Question: How can i sync 2 mysql databases (offline local database with master online database) ?
problem is database is relational,and id as always is auto incremenate, so if i just sync using insert it will mess with my referals.
> this for a clinic management app i made, problem is currently its on
server but sometimes internet connection goes down/slow on my users
clinic, so i need to let him work on offline mode (store every thing
to local db) and manually sync (bi-directional) with remote database
at end of day.
so basically each clinic should have its own local db and let them all sync to central db
example of tables.
db.Cental.users
'''
|id|user|clinic |
|01|demo|day care|
|02|nurs|er |
|03|demX|day care|
'''
db.day care.users
'''
|id|user|clinic |
|01|demo|day care|
|02|demX|day care|
'''
(note id doesnt necessarily match between central and local db, yet structure of db on both is identical)
example:

database info:
1. each user have many visits,plugins.
2. each visit contain 1user as patient_id, and 1user as doctor_id
3. each plugin have one user, many inputs
4. plugin_inputs have one plugin
i have 2 databases 1 on the server and other hosted locally -for offline mode-
what i want is to be able to sync locally db with online one, but since i have more than 1 user, more than one local db so each one will have nearly same id's while online db should contain all of them combined.
so how can i sync them together ?
i user php/mysql(online)/sqlite(local)
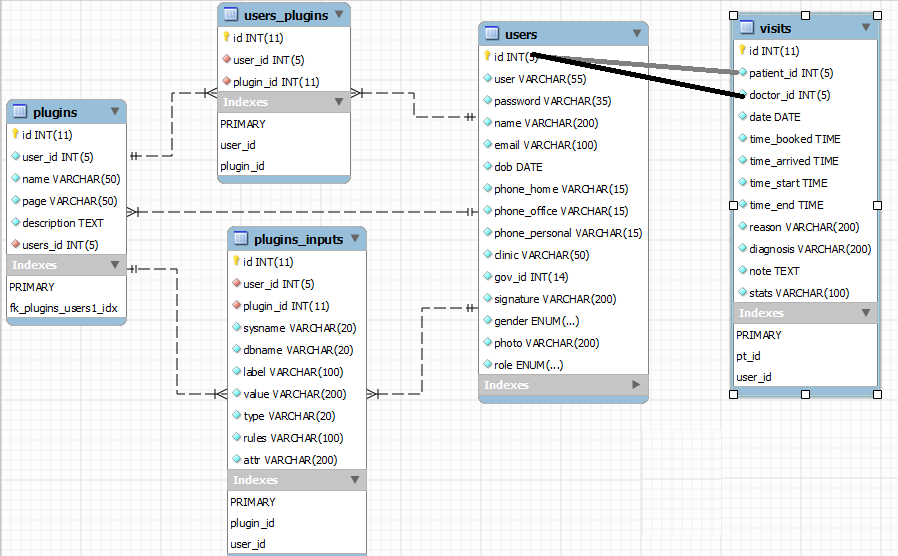
Answer: There are a couple of things you can do.
Firstly, you could consider a composite primary key for the user table - for instance, you could include "Clinic" in the primary key. That way, you know that even if the auto increment values overlap, you can always uniquely identify the user.
The "visit" table then needs to include patient_clinic and doctor_clinic in the foreign keys.
Alternatively - and far dirtier - you can simply set the auto increment fields for each clinic to start at different numbers: 'ALTER TABLE user AUTO_INCREMENT = 10000;' will set the first auto_increment for the user table to 10000; if the next clinic sets it at 20000 (or whatever), you can avoid overlaps (until you exceed that magic number, which is why it's dirty).